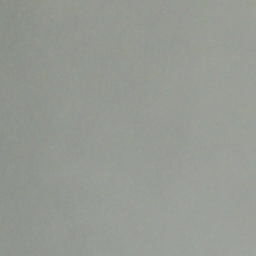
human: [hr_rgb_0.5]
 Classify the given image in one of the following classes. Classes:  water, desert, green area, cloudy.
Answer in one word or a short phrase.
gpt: cloudy